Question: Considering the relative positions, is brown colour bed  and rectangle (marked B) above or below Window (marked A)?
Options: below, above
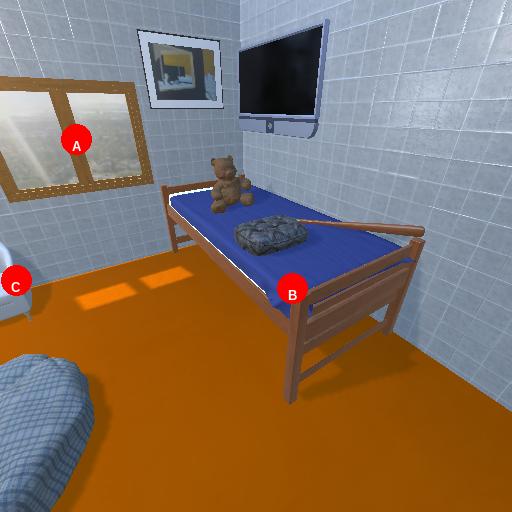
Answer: below